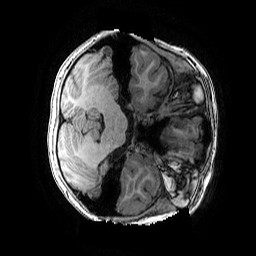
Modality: T1w
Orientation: axial
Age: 9
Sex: female
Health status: ill
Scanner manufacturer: ge
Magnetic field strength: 3 T
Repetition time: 0.007664 s
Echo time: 0.00342 s